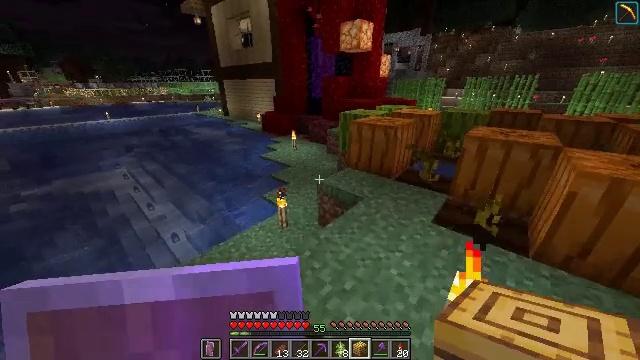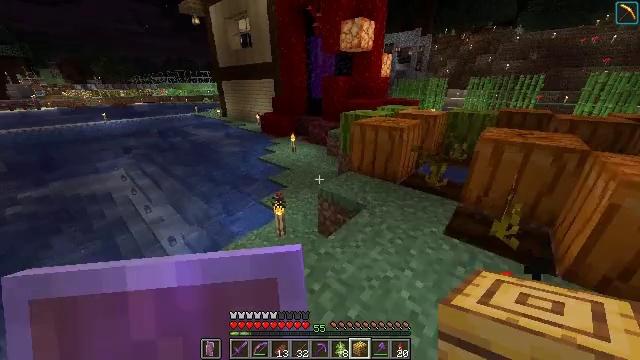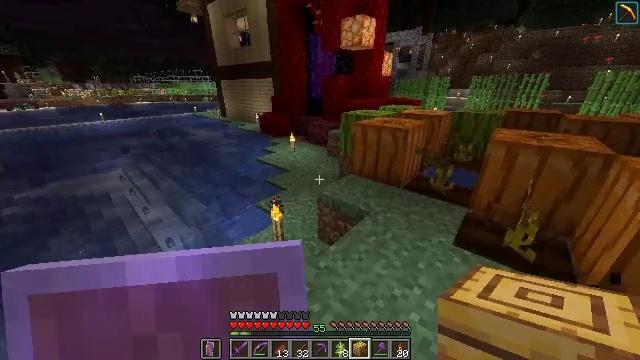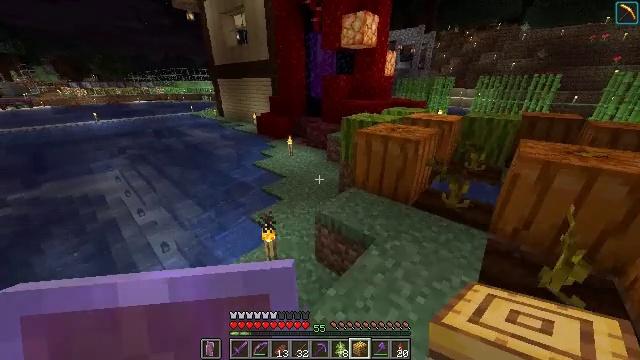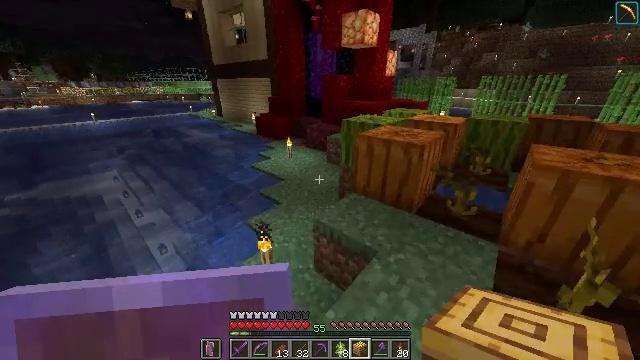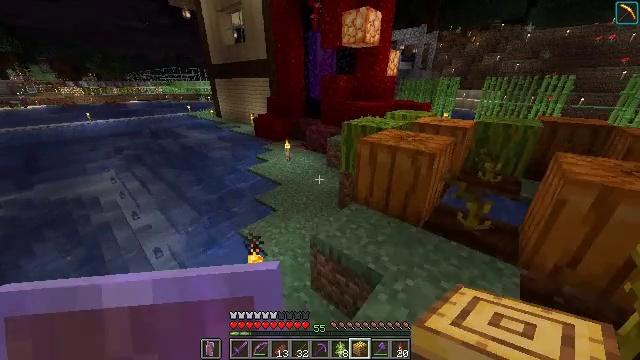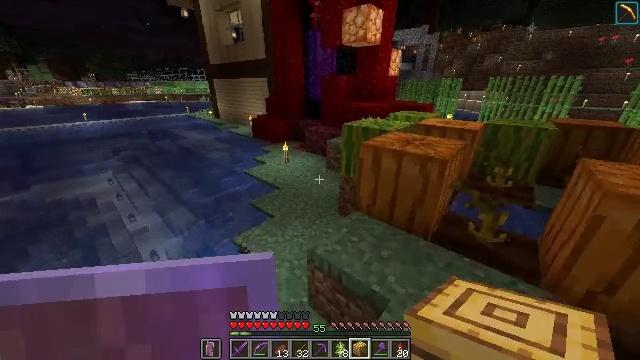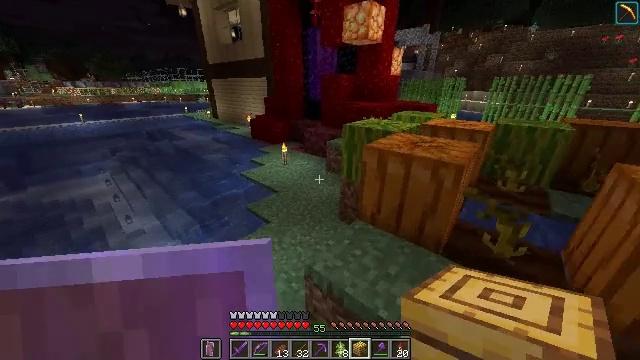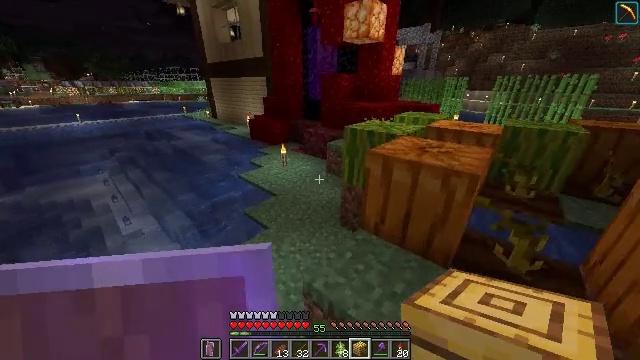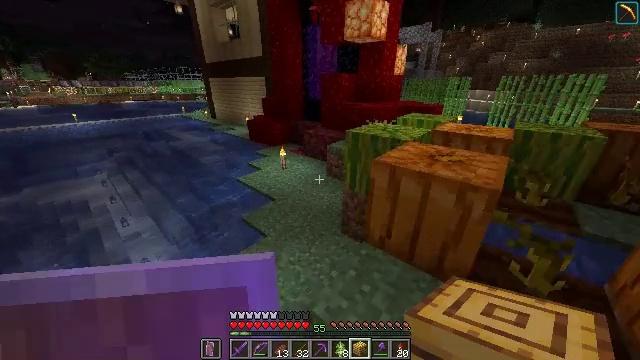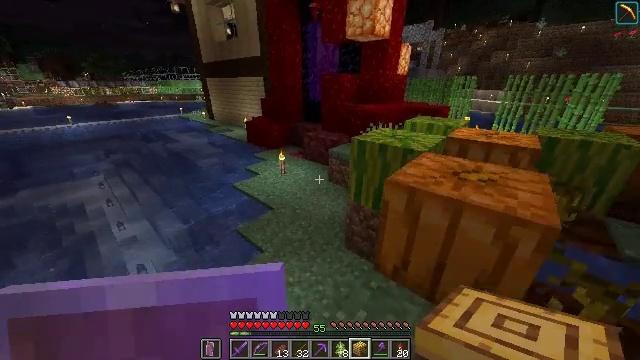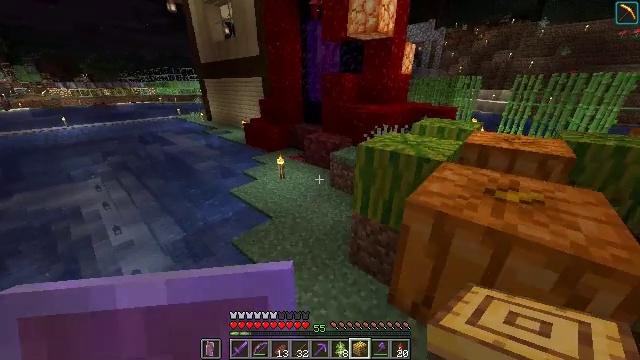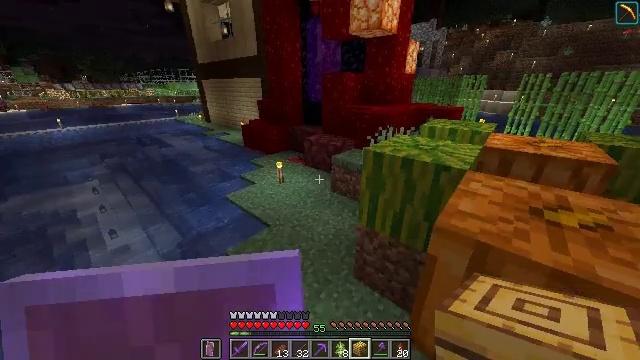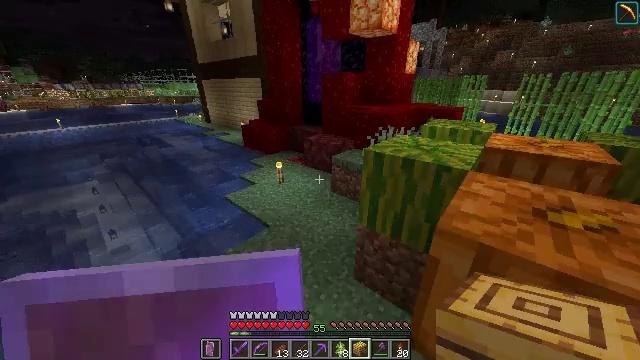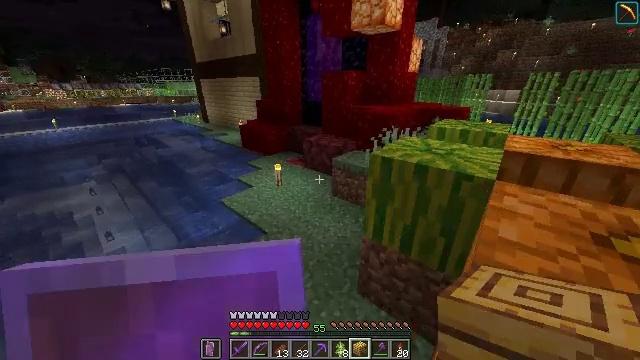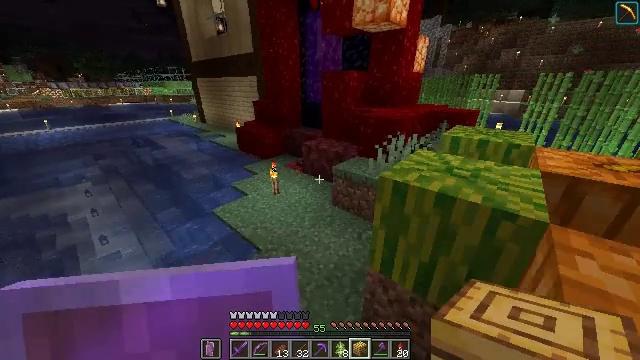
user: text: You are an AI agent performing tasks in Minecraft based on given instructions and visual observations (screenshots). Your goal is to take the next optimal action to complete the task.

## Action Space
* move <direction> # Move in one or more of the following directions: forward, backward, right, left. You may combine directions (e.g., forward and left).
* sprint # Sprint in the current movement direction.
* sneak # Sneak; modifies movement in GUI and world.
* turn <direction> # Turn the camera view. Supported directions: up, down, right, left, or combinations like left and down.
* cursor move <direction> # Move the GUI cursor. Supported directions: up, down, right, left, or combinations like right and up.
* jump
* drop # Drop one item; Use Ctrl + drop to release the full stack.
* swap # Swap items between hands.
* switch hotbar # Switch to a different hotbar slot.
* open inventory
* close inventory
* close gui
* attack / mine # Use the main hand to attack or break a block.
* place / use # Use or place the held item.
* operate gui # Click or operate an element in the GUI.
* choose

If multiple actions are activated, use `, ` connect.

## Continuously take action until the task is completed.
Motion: motion action
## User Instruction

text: Harvest birch leaves for decorations.
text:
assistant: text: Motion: move forward, sprint
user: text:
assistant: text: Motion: move forward, sprint
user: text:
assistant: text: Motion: move forward, sprint
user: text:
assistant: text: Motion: move forward, sprint
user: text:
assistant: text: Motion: move forward, sprint
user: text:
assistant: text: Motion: move forward, sprint
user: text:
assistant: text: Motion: move forward, sprint
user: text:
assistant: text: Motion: move forward, sprint
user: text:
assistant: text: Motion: move forward, sprint
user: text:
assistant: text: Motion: move forward, sprint
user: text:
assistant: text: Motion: move forward, sprint
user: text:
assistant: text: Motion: move forward, sprint
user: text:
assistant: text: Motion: move forward, sprint
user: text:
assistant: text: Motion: move forward, sprint
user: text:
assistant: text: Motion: move forward, sprint
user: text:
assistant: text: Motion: move forward, sprint
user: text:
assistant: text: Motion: move forward, sprint
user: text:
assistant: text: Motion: move forward, sprint
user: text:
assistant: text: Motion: move forward, sprint
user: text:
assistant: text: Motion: move forward, sprint
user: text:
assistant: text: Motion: move forward, sprint
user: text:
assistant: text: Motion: move forward, sprint
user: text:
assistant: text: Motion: move forward, sprint
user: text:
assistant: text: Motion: move forward, sprint
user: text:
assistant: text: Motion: move forward, sprint
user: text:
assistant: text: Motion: move forward, sprint, turn left
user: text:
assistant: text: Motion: move forward, sprint, turn left
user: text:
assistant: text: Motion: move forward, sprint
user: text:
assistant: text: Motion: move forward, sprint
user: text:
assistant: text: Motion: move forward, sprint